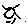
Label: sun